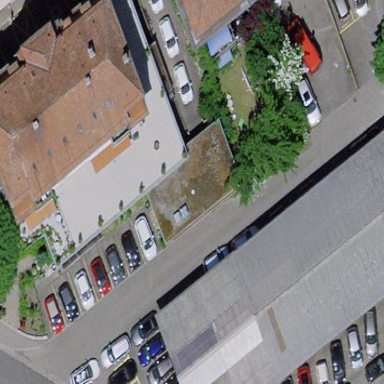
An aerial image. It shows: Building part with flat roof.